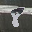
Label: 8